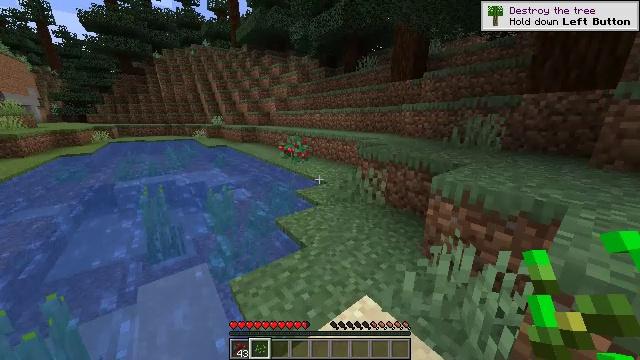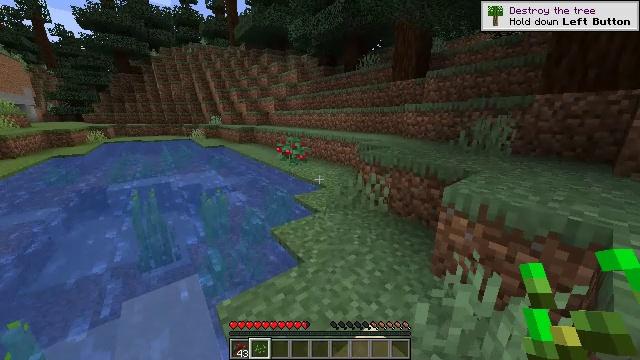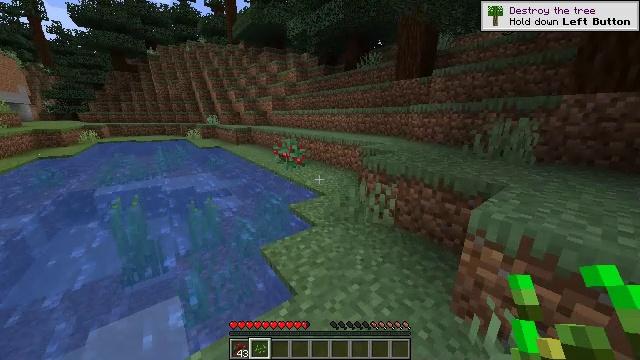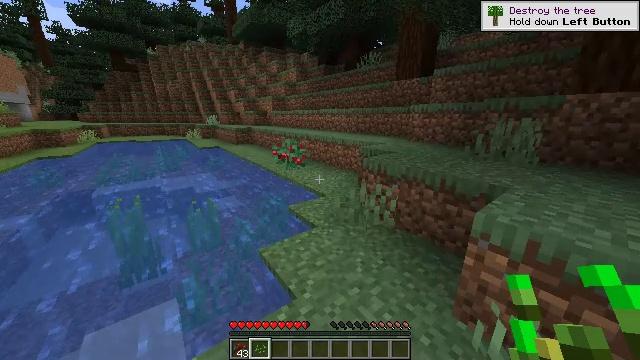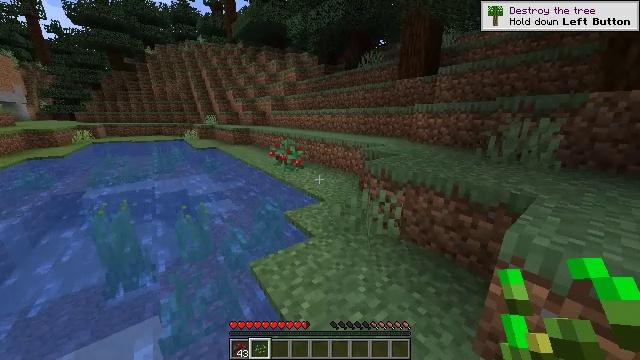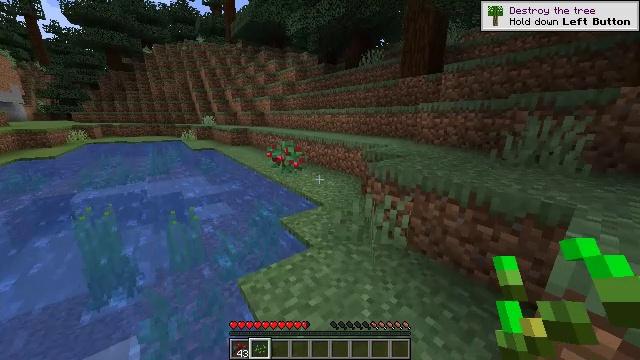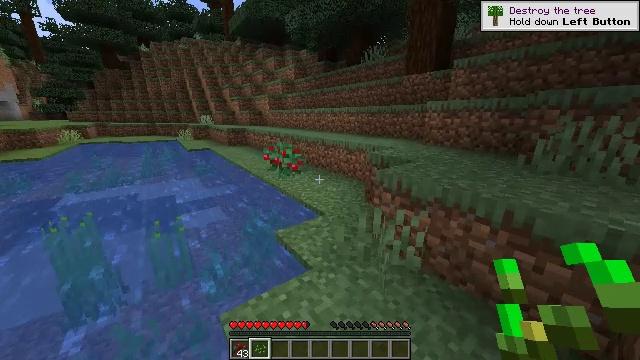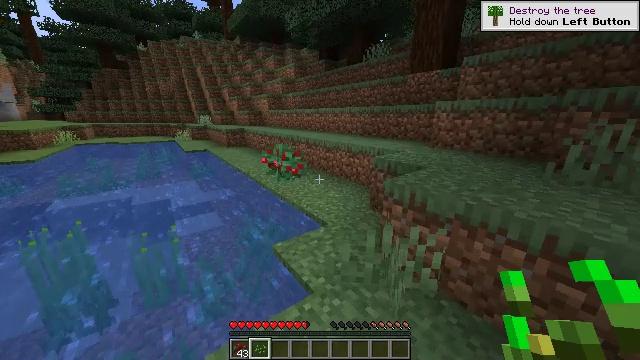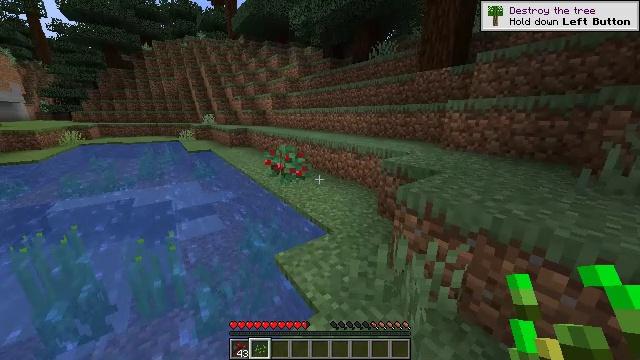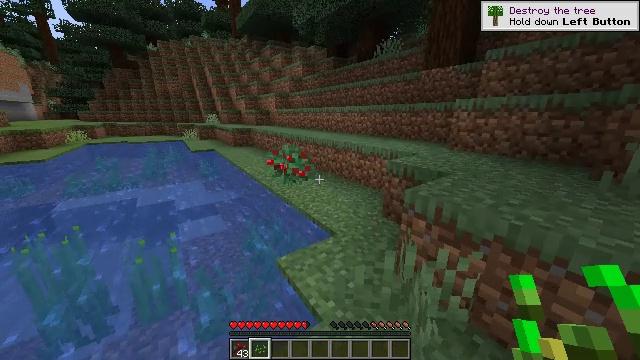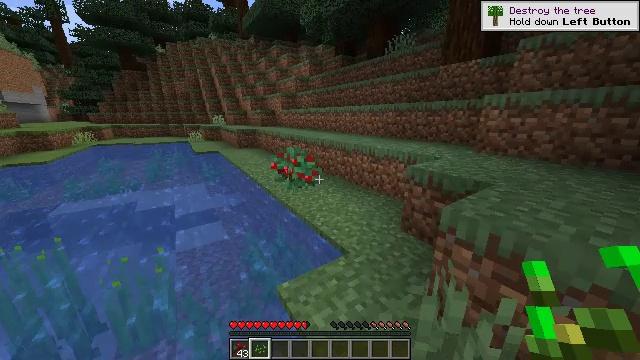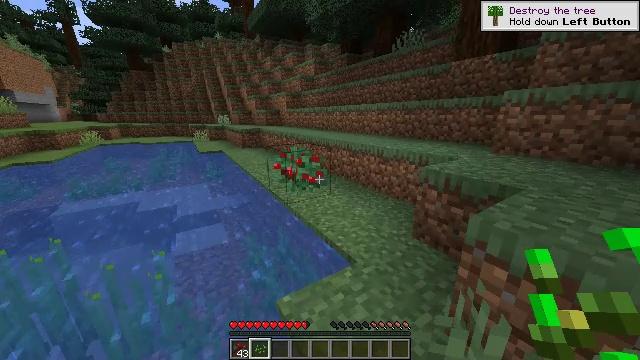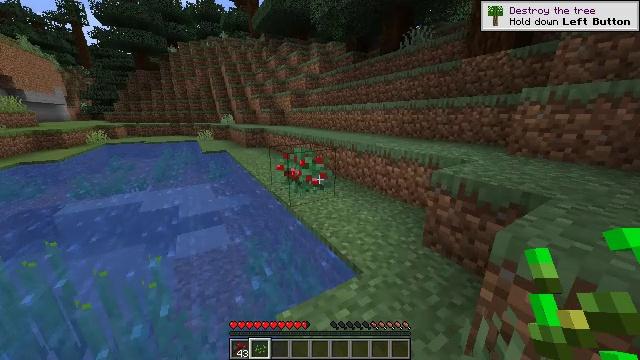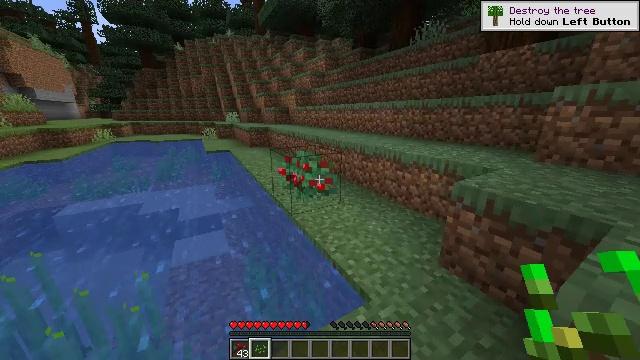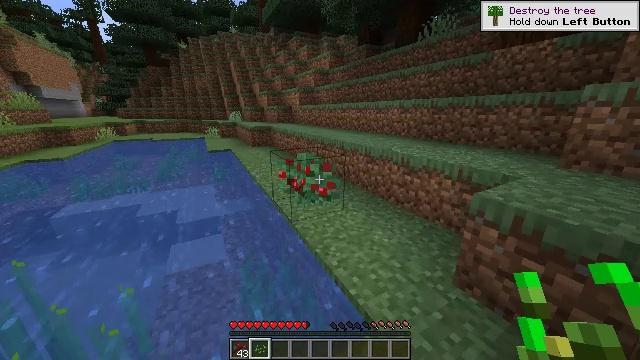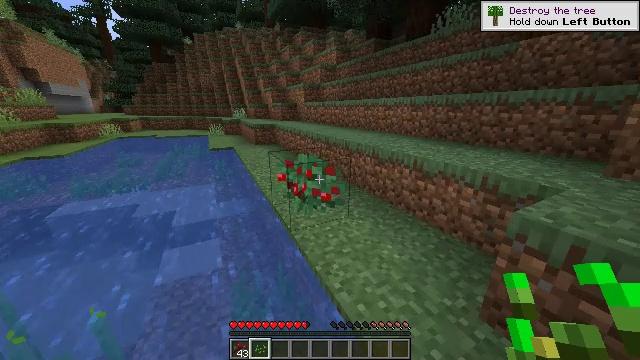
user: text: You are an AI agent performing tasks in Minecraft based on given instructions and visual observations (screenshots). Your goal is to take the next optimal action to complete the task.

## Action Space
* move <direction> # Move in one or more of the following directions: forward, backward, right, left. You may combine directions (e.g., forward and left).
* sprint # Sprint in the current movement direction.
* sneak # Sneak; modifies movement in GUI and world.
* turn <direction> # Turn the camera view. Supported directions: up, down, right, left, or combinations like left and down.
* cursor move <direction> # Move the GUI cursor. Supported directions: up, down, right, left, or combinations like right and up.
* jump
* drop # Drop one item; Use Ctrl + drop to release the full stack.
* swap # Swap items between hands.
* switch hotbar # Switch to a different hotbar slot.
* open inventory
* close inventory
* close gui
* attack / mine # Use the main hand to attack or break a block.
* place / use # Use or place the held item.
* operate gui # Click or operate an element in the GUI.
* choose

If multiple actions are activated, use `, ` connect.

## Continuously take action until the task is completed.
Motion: motion action
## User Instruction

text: Clear the sweet berry bush to collect the sweet berries.
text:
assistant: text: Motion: move forward, sprint
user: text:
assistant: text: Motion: move forward, sprint
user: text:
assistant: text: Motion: move forward, sprint
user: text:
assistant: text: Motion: move forward, sprint
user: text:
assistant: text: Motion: move forward, sprint
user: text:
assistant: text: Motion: move forward, sprint
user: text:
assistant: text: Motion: move forward, sprint
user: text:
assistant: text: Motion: move forward, sprint, turn left
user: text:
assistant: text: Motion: move forward, sprint
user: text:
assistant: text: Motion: move forward, sprint, turn left
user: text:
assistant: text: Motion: move forward, sprint, turn left
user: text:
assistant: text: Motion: move forward, sprint, turn left
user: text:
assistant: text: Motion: move forward, sprint, turn left
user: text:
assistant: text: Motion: move forward, sprint, turn left
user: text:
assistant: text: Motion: move forward, sprint, turn left
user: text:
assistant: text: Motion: move forward, sprint, turn left
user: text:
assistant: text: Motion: move forward, sprint
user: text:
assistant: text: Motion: move forward, sprint, attack / mine
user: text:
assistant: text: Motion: move forward, sprint, attack / mine
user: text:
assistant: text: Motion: move forward, sprint, attack / mine
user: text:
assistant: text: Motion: move forward, sprint, attack / mine
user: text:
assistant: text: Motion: move forward, sprint
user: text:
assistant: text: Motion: move forward, sprint
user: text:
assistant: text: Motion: sprint